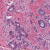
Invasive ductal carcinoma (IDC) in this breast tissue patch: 1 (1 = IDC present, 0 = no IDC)